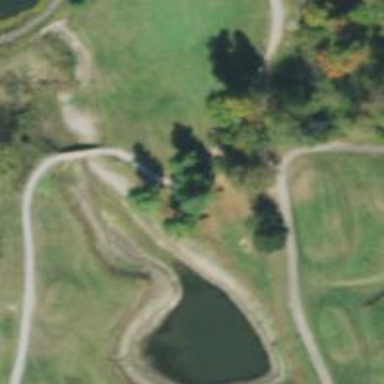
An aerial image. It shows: Path used for both walking and golf.